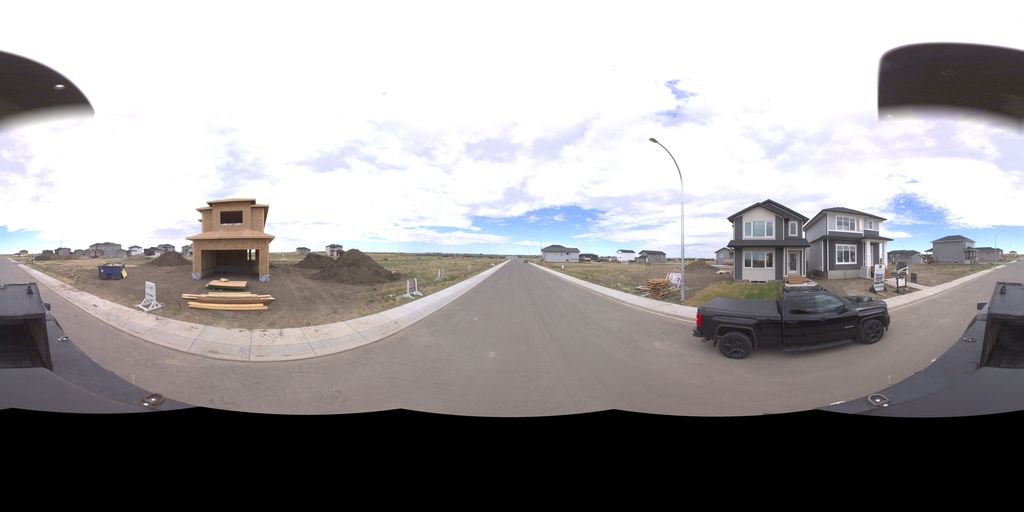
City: saskatoon